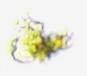
Label: Detritus